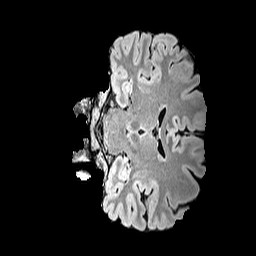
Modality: T1w
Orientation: coronal
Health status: healthy